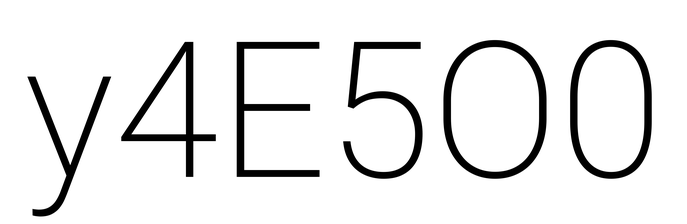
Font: Roboto_ExtraLight